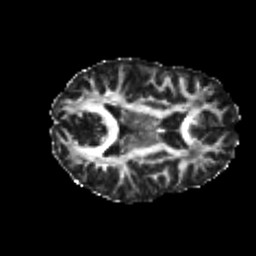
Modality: FA
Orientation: axial
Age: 20
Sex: female
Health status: healthy
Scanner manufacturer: philips
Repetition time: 7.386 s
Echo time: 0.08599 s